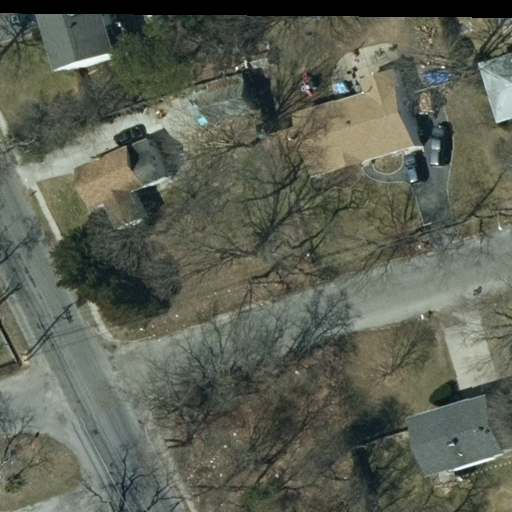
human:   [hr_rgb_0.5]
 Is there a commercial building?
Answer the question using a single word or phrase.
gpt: no

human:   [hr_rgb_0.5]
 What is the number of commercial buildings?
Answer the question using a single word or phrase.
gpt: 0

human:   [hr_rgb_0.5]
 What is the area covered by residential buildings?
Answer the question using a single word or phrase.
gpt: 944m2

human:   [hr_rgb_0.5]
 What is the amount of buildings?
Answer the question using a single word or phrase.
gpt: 6

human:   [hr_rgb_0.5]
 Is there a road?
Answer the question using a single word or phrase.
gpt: yes

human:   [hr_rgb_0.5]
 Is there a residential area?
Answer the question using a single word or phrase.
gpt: yes

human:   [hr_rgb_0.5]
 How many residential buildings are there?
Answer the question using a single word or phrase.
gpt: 5

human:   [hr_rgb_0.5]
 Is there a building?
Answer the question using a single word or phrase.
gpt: yes

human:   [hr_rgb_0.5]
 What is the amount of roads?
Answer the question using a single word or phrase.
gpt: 2

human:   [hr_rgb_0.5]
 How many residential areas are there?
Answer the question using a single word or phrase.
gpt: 1

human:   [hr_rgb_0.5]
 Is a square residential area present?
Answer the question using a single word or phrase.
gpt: no

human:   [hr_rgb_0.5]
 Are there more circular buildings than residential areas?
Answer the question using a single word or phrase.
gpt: no

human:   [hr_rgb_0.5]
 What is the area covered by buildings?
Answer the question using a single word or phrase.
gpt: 1007m2

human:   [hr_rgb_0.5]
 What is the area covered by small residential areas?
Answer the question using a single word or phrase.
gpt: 0m2

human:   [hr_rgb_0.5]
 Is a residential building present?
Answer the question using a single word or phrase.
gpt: yes

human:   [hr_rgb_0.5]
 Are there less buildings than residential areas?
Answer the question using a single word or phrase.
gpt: no

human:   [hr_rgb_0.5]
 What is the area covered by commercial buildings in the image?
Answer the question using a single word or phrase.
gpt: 0m2

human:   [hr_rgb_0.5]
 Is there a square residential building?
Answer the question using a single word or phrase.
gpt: no

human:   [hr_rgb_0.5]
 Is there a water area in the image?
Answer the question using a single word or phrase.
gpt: no

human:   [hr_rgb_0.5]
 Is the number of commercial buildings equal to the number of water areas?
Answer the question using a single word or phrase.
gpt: yes

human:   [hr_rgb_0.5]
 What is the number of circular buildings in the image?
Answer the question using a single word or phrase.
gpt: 0

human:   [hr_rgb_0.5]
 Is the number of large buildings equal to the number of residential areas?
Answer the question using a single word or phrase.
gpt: no

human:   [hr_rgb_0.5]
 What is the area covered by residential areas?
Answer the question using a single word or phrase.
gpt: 10619m2

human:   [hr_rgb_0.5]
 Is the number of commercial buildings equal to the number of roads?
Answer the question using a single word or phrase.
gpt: no

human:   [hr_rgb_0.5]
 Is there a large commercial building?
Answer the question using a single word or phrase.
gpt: no

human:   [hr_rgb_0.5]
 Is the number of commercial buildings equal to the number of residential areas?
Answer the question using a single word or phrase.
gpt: no

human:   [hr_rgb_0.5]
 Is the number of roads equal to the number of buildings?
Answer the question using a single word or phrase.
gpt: no

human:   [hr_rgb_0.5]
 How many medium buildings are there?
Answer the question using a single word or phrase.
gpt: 4

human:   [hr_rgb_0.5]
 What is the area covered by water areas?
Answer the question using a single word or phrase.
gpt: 0m2

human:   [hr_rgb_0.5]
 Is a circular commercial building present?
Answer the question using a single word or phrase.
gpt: no

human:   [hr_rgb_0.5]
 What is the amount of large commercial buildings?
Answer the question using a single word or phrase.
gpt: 0

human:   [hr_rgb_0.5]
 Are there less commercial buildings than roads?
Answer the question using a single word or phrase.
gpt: yes

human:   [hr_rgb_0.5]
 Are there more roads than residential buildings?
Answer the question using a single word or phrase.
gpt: no

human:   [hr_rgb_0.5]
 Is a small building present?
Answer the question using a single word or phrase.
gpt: yes

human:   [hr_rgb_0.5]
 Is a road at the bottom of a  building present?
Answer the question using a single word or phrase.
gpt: yes

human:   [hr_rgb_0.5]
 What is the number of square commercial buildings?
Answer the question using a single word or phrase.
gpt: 0

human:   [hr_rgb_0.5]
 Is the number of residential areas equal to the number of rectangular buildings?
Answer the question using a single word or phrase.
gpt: no

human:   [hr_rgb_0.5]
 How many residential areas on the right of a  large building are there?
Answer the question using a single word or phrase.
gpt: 0

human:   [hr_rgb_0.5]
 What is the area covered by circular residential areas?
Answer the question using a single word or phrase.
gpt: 0m2

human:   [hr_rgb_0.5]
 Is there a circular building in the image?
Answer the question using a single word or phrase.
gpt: no

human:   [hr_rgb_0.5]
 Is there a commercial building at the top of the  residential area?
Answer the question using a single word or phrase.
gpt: no

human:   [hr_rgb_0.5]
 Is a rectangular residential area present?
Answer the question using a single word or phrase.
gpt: yes

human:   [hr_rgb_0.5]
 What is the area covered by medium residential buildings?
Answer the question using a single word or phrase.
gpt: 915m2

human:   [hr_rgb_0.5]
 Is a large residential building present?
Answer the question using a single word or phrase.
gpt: no

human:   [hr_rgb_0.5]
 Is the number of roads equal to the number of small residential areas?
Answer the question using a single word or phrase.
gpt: no

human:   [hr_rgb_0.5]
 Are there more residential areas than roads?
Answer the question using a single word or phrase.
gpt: no

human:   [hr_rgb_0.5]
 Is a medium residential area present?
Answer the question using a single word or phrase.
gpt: no

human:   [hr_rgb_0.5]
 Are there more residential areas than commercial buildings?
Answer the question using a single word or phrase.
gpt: yes

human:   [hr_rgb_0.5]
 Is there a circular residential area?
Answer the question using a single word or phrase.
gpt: no

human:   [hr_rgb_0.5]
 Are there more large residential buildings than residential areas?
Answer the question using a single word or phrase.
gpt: no

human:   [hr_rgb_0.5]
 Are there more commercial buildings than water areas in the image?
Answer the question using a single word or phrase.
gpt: no

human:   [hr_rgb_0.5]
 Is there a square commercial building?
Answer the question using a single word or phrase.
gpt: no

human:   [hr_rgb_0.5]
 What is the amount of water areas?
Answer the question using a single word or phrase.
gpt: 0

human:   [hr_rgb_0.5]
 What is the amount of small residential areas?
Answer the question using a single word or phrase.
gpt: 0

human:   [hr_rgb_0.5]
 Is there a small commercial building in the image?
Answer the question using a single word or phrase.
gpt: no

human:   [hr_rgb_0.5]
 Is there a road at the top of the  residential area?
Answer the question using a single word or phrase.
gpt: yes

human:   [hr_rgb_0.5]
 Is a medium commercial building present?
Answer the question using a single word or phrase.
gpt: no

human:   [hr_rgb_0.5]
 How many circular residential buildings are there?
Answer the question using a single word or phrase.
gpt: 0

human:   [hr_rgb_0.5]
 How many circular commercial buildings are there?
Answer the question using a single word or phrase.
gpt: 0

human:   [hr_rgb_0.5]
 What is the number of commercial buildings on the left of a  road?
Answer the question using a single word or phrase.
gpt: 0

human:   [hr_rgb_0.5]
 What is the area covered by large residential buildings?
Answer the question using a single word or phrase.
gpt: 0m2

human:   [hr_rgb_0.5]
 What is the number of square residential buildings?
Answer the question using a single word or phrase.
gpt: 0

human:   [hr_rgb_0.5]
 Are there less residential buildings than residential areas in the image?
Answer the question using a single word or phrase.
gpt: no

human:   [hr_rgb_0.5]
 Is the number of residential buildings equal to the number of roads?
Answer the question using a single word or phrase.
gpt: no